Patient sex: M
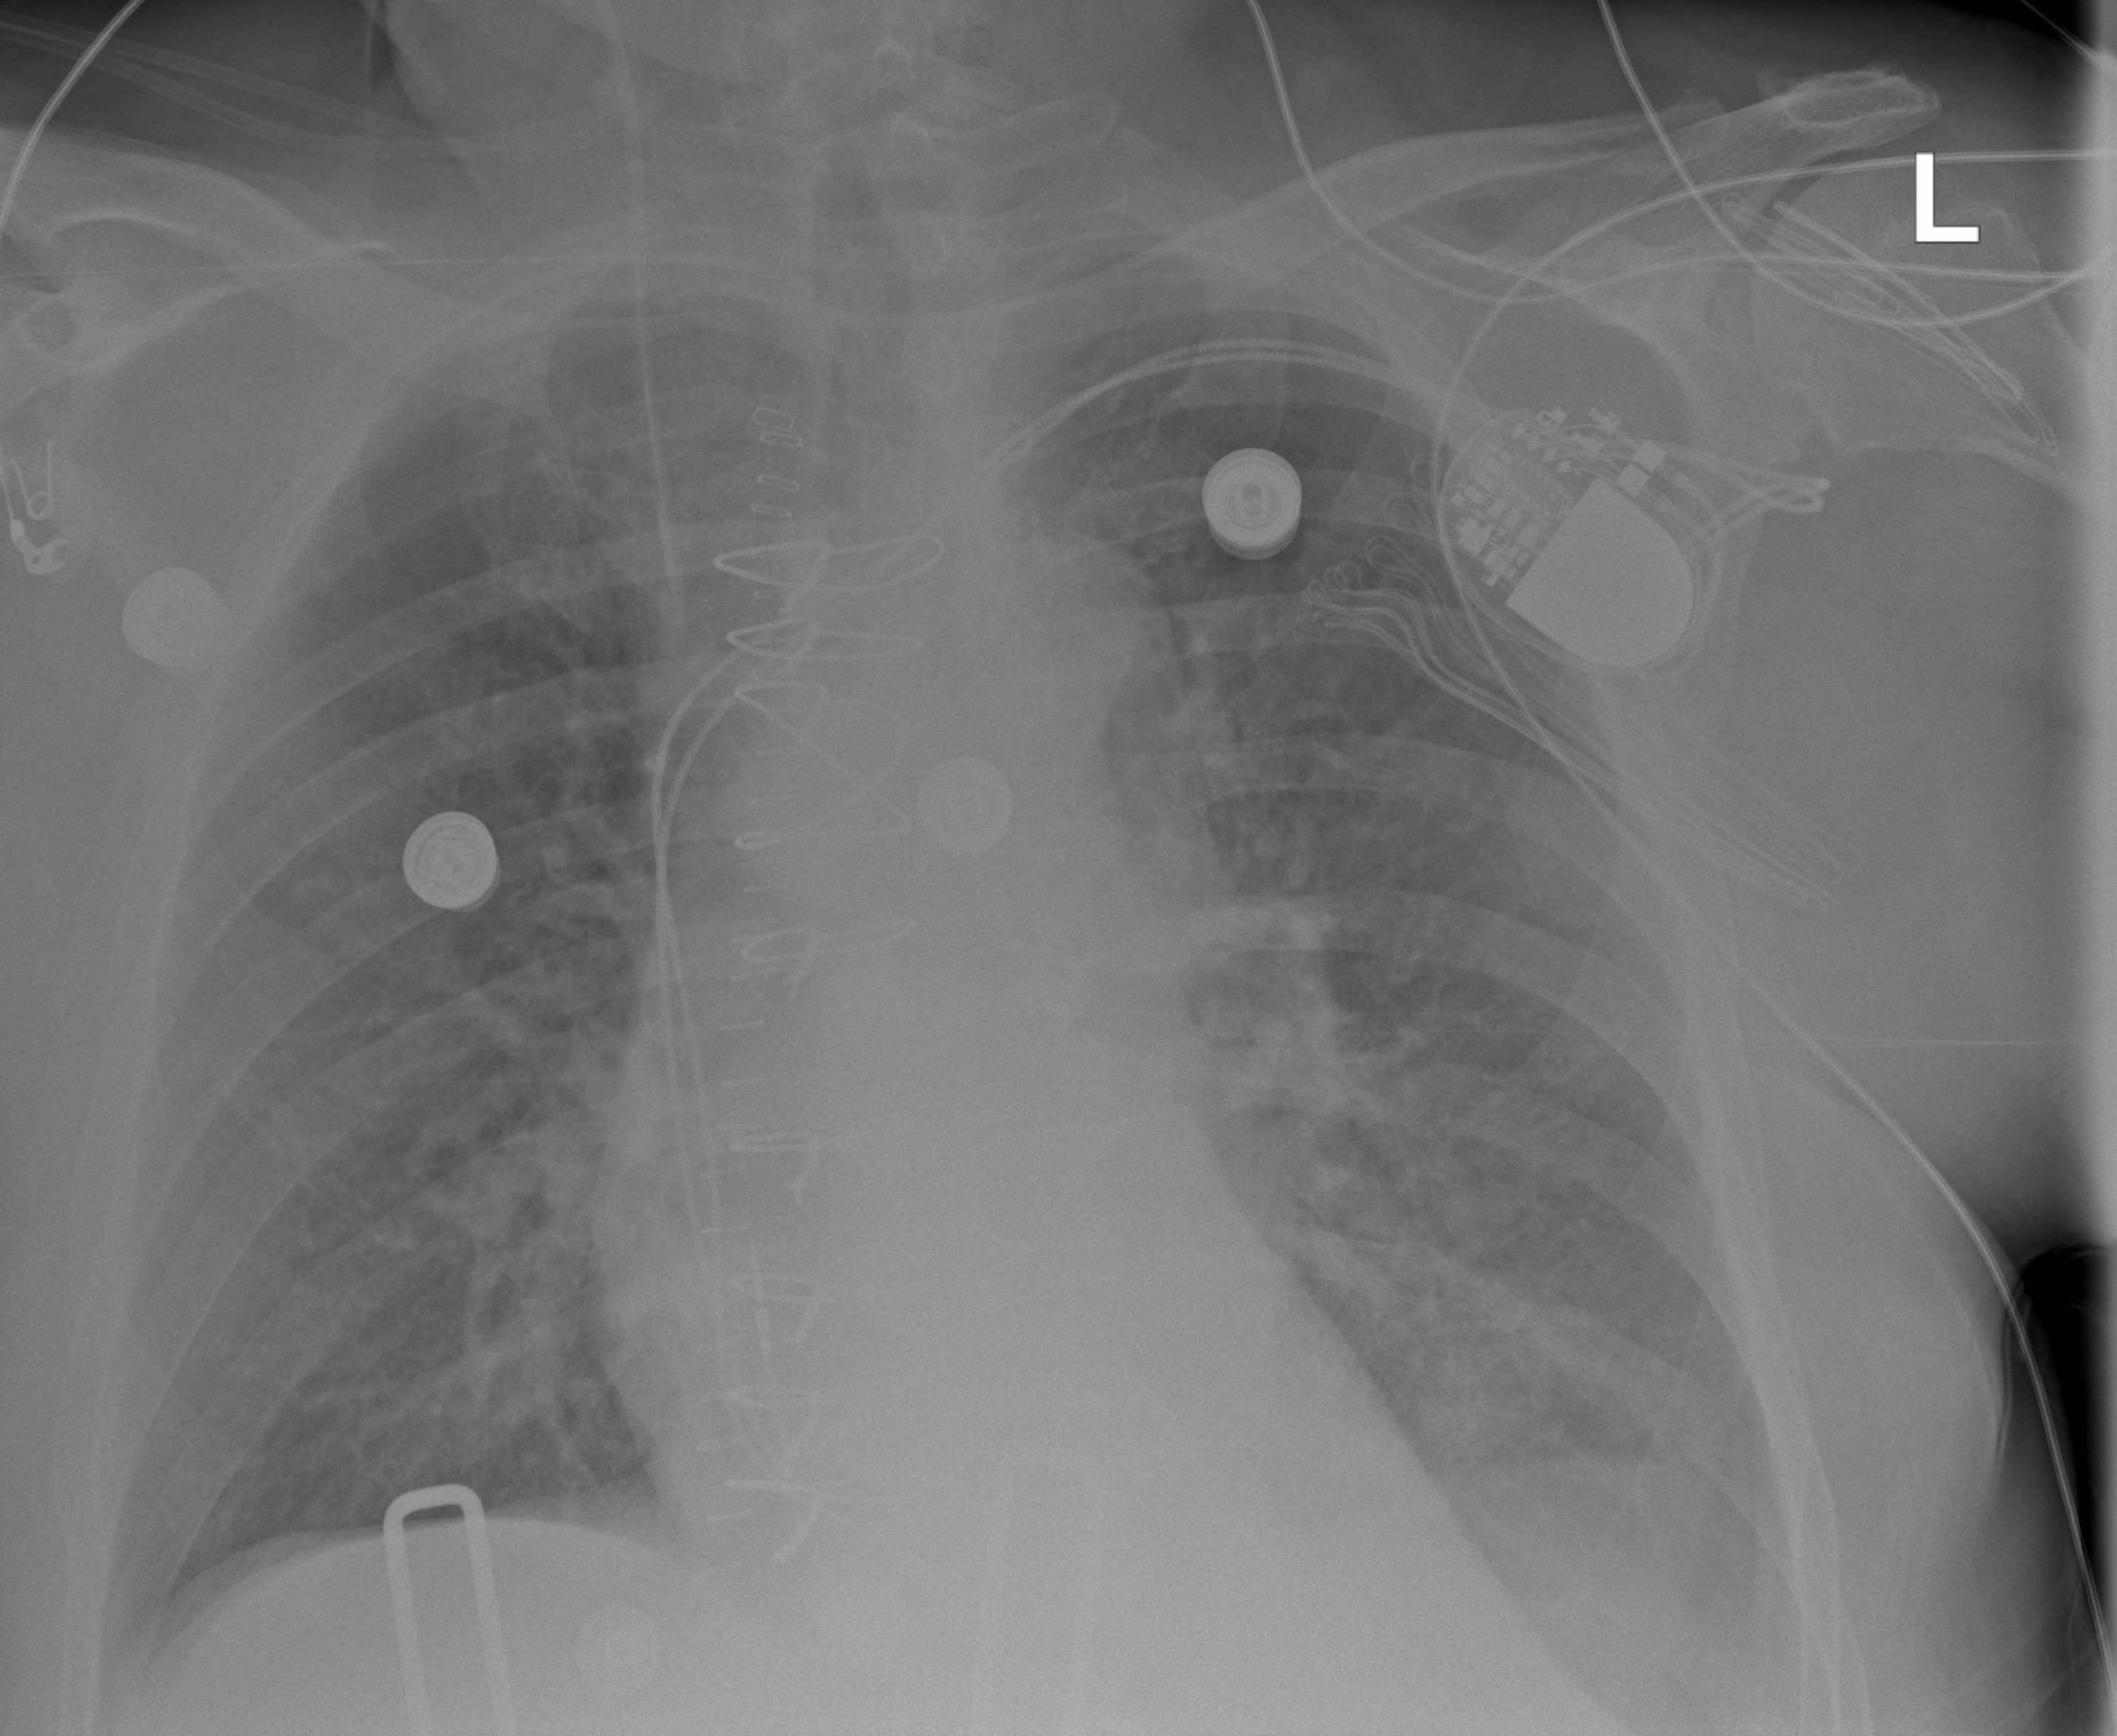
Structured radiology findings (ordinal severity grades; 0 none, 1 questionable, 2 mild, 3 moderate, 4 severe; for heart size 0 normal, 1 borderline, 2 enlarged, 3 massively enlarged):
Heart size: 0
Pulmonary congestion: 2
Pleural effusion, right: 2
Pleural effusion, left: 2
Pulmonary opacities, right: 2
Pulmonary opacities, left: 2
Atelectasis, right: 2
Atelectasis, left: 2